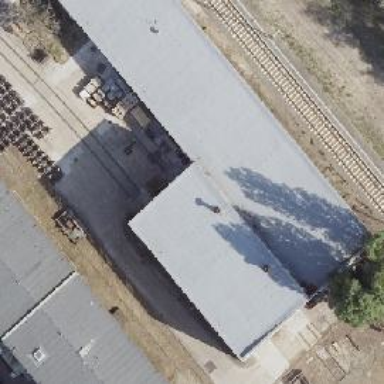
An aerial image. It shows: Abandoned railway yard.